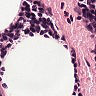
Metastatic tissue present: no